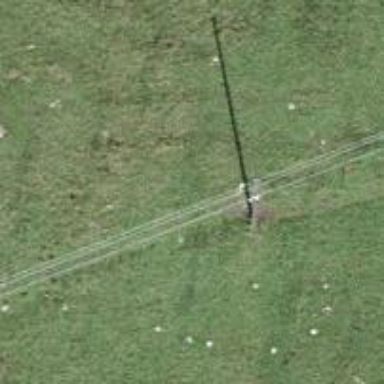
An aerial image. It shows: Power pole.